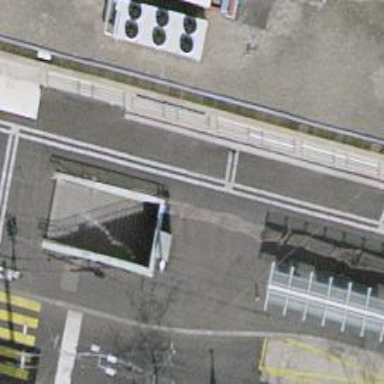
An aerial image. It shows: Subway entrance for railway system.